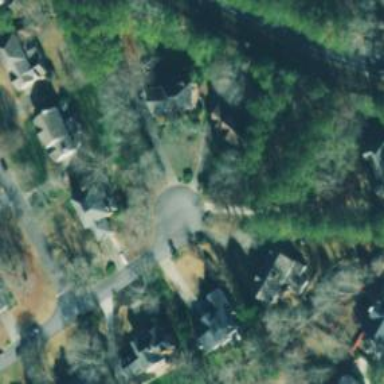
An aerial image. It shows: Turning circle on the road.